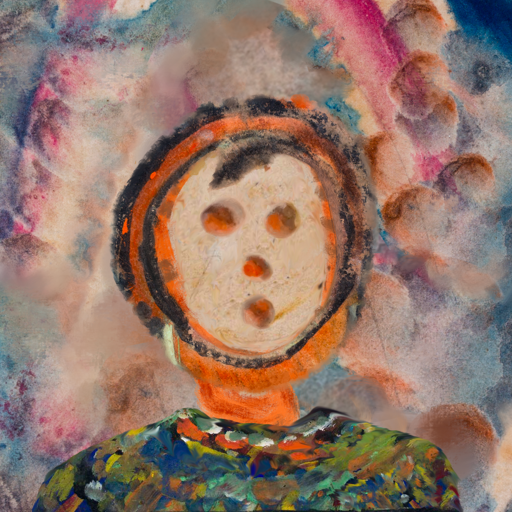
Background: Rupkatha, Head And Neck Front: Rupkatha, Face Front: Rupkatha, Bust: An_Impression, Hair Front: Childish, Head Accessory: Blank, Second Necklace: Blank, Necklace: Blank, Baby: Blank